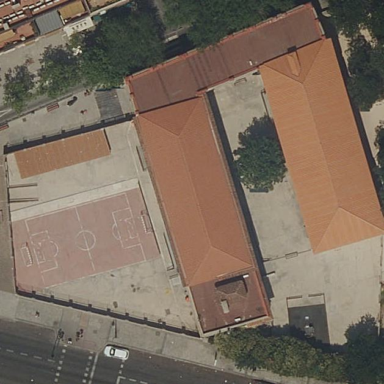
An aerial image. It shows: School.